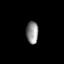
Tissue: prostate
Cell type: Myeloid cells
Senescence score: 0.3253
Nuclear area (px): 264
Mean DAPI intensity: 141.64